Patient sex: M
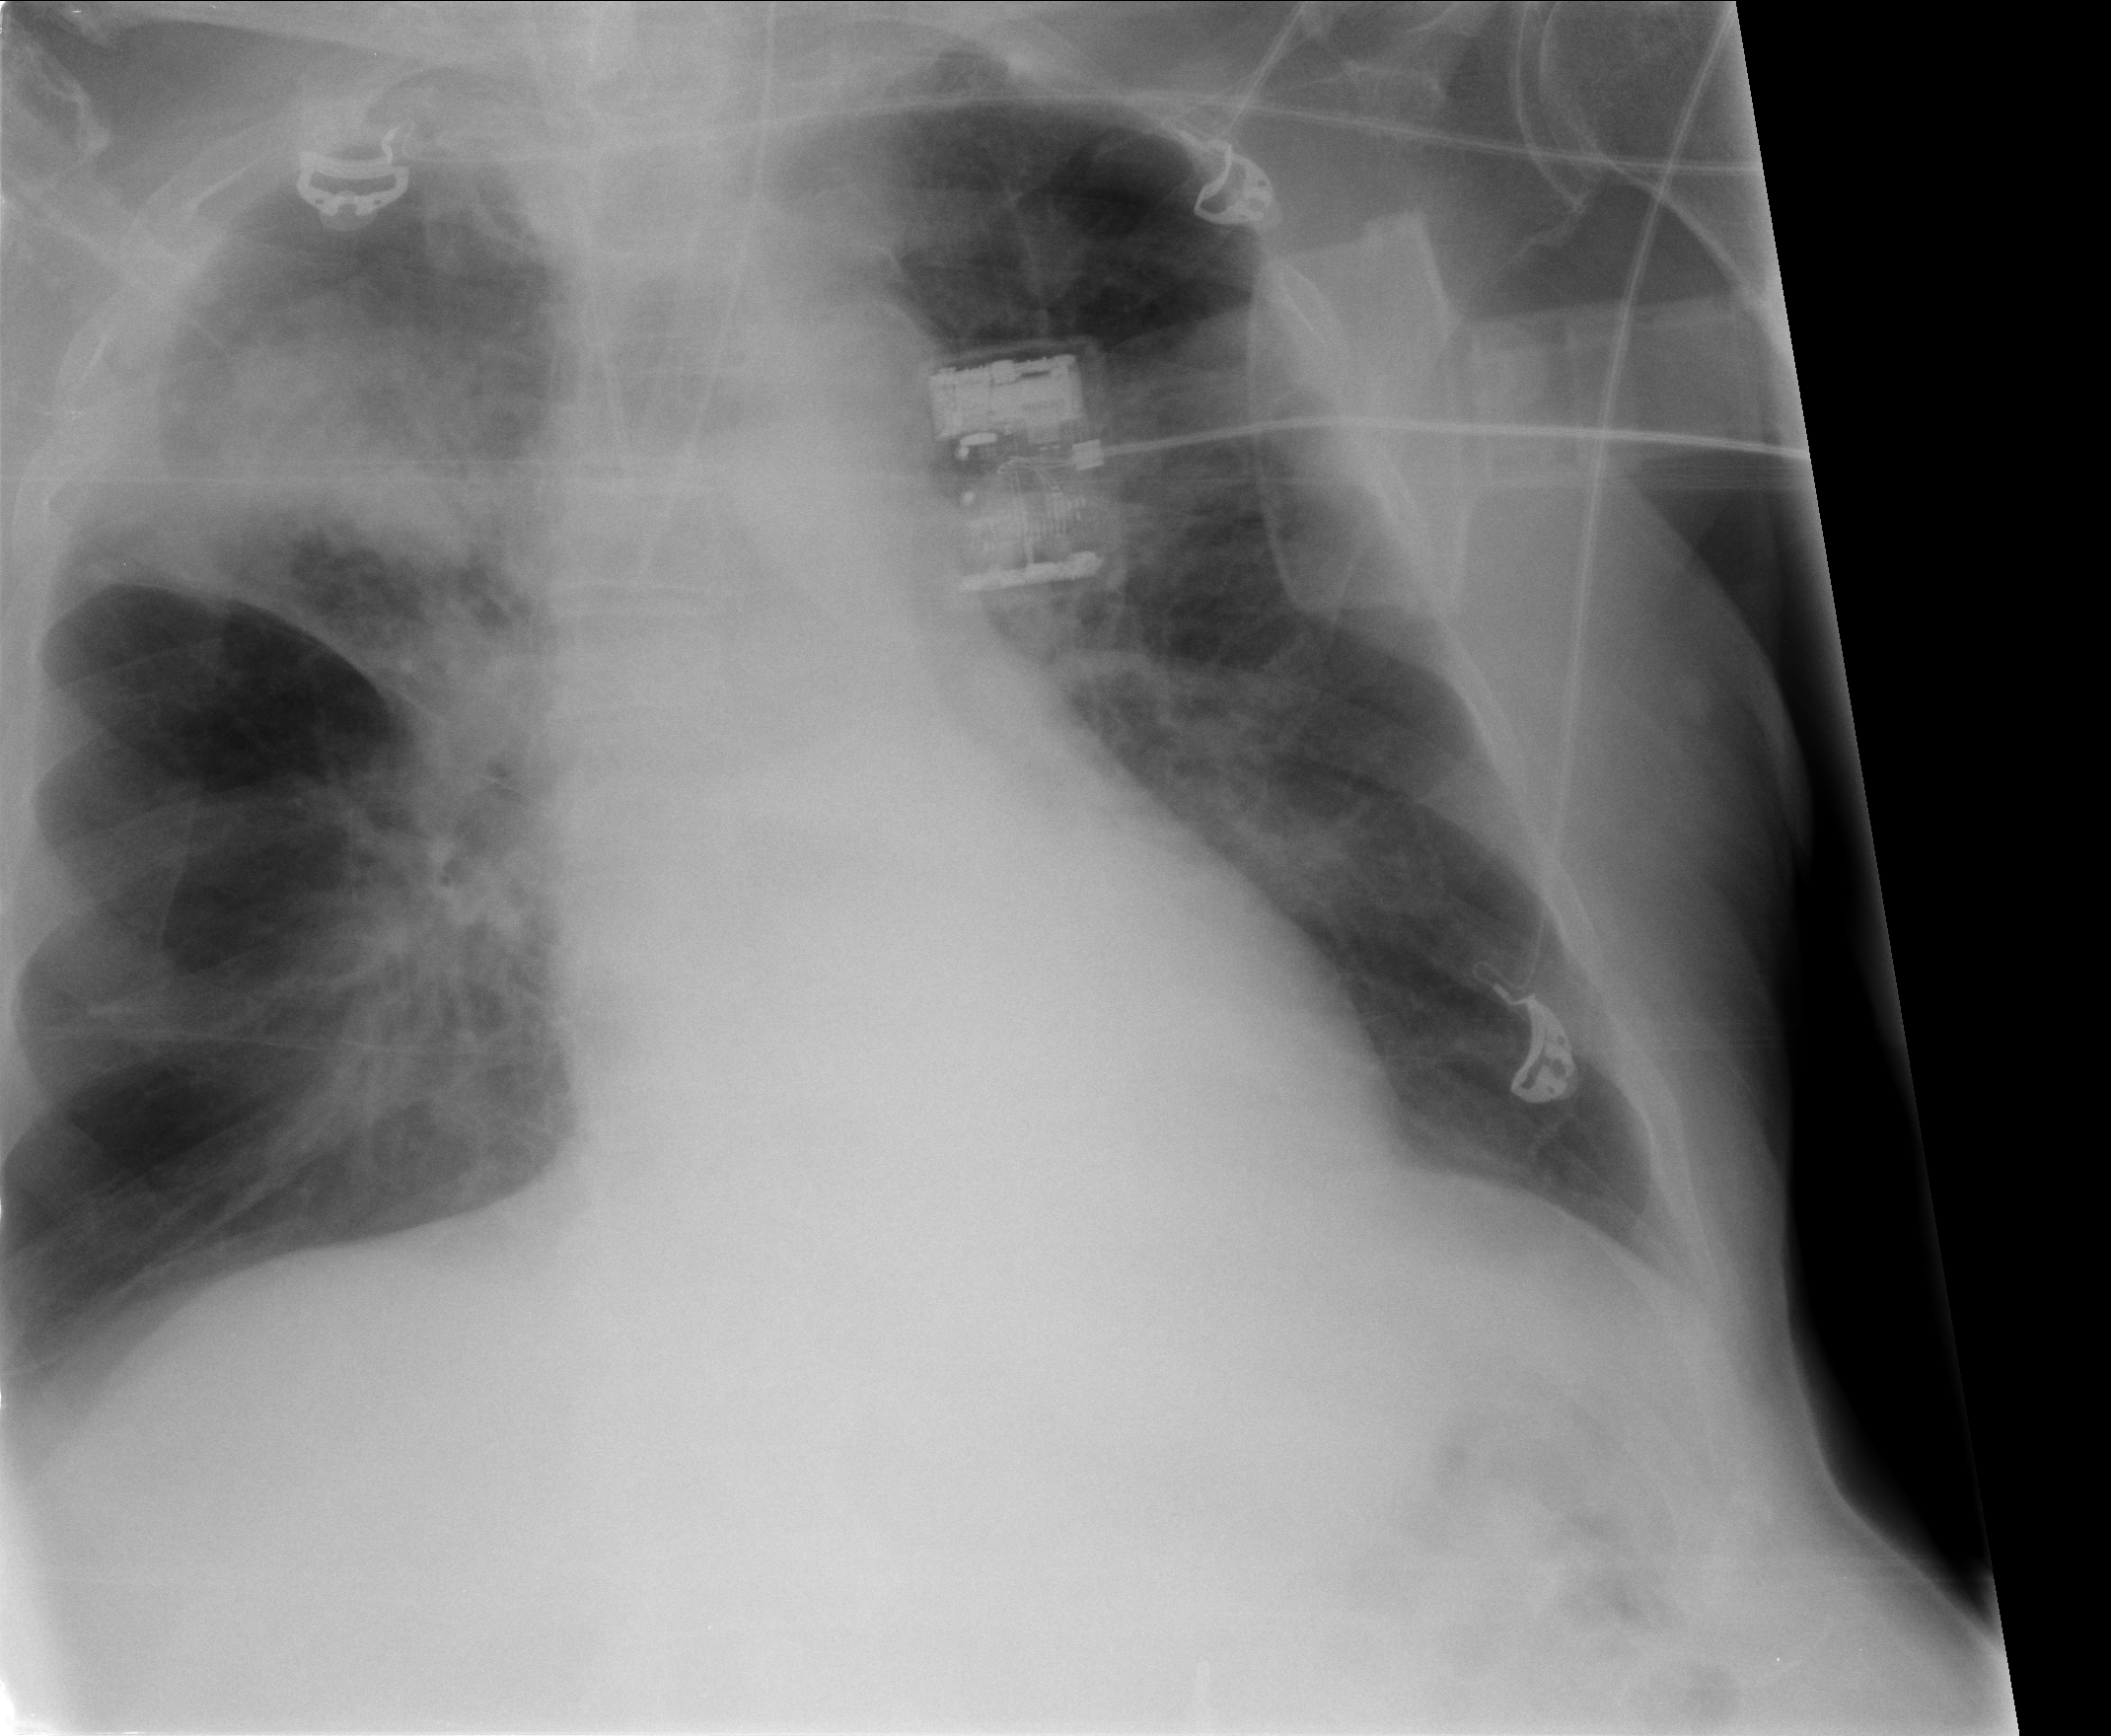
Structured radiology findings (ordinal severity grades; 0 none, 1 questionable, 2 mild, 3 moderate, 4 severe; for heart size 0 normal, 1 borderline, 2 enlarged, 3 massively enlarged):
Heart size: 0
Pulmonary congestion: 0
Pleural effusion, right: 2
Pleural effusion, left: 0
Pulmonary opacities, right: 3
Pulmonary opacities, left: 2
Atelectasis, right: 3
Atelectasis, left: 2